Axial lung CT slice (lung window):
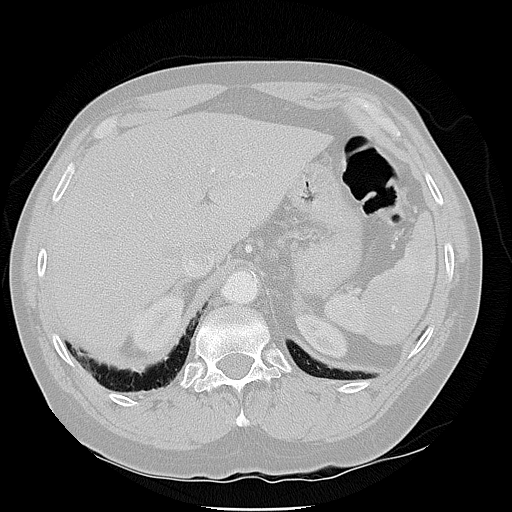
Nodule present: no